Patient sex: M
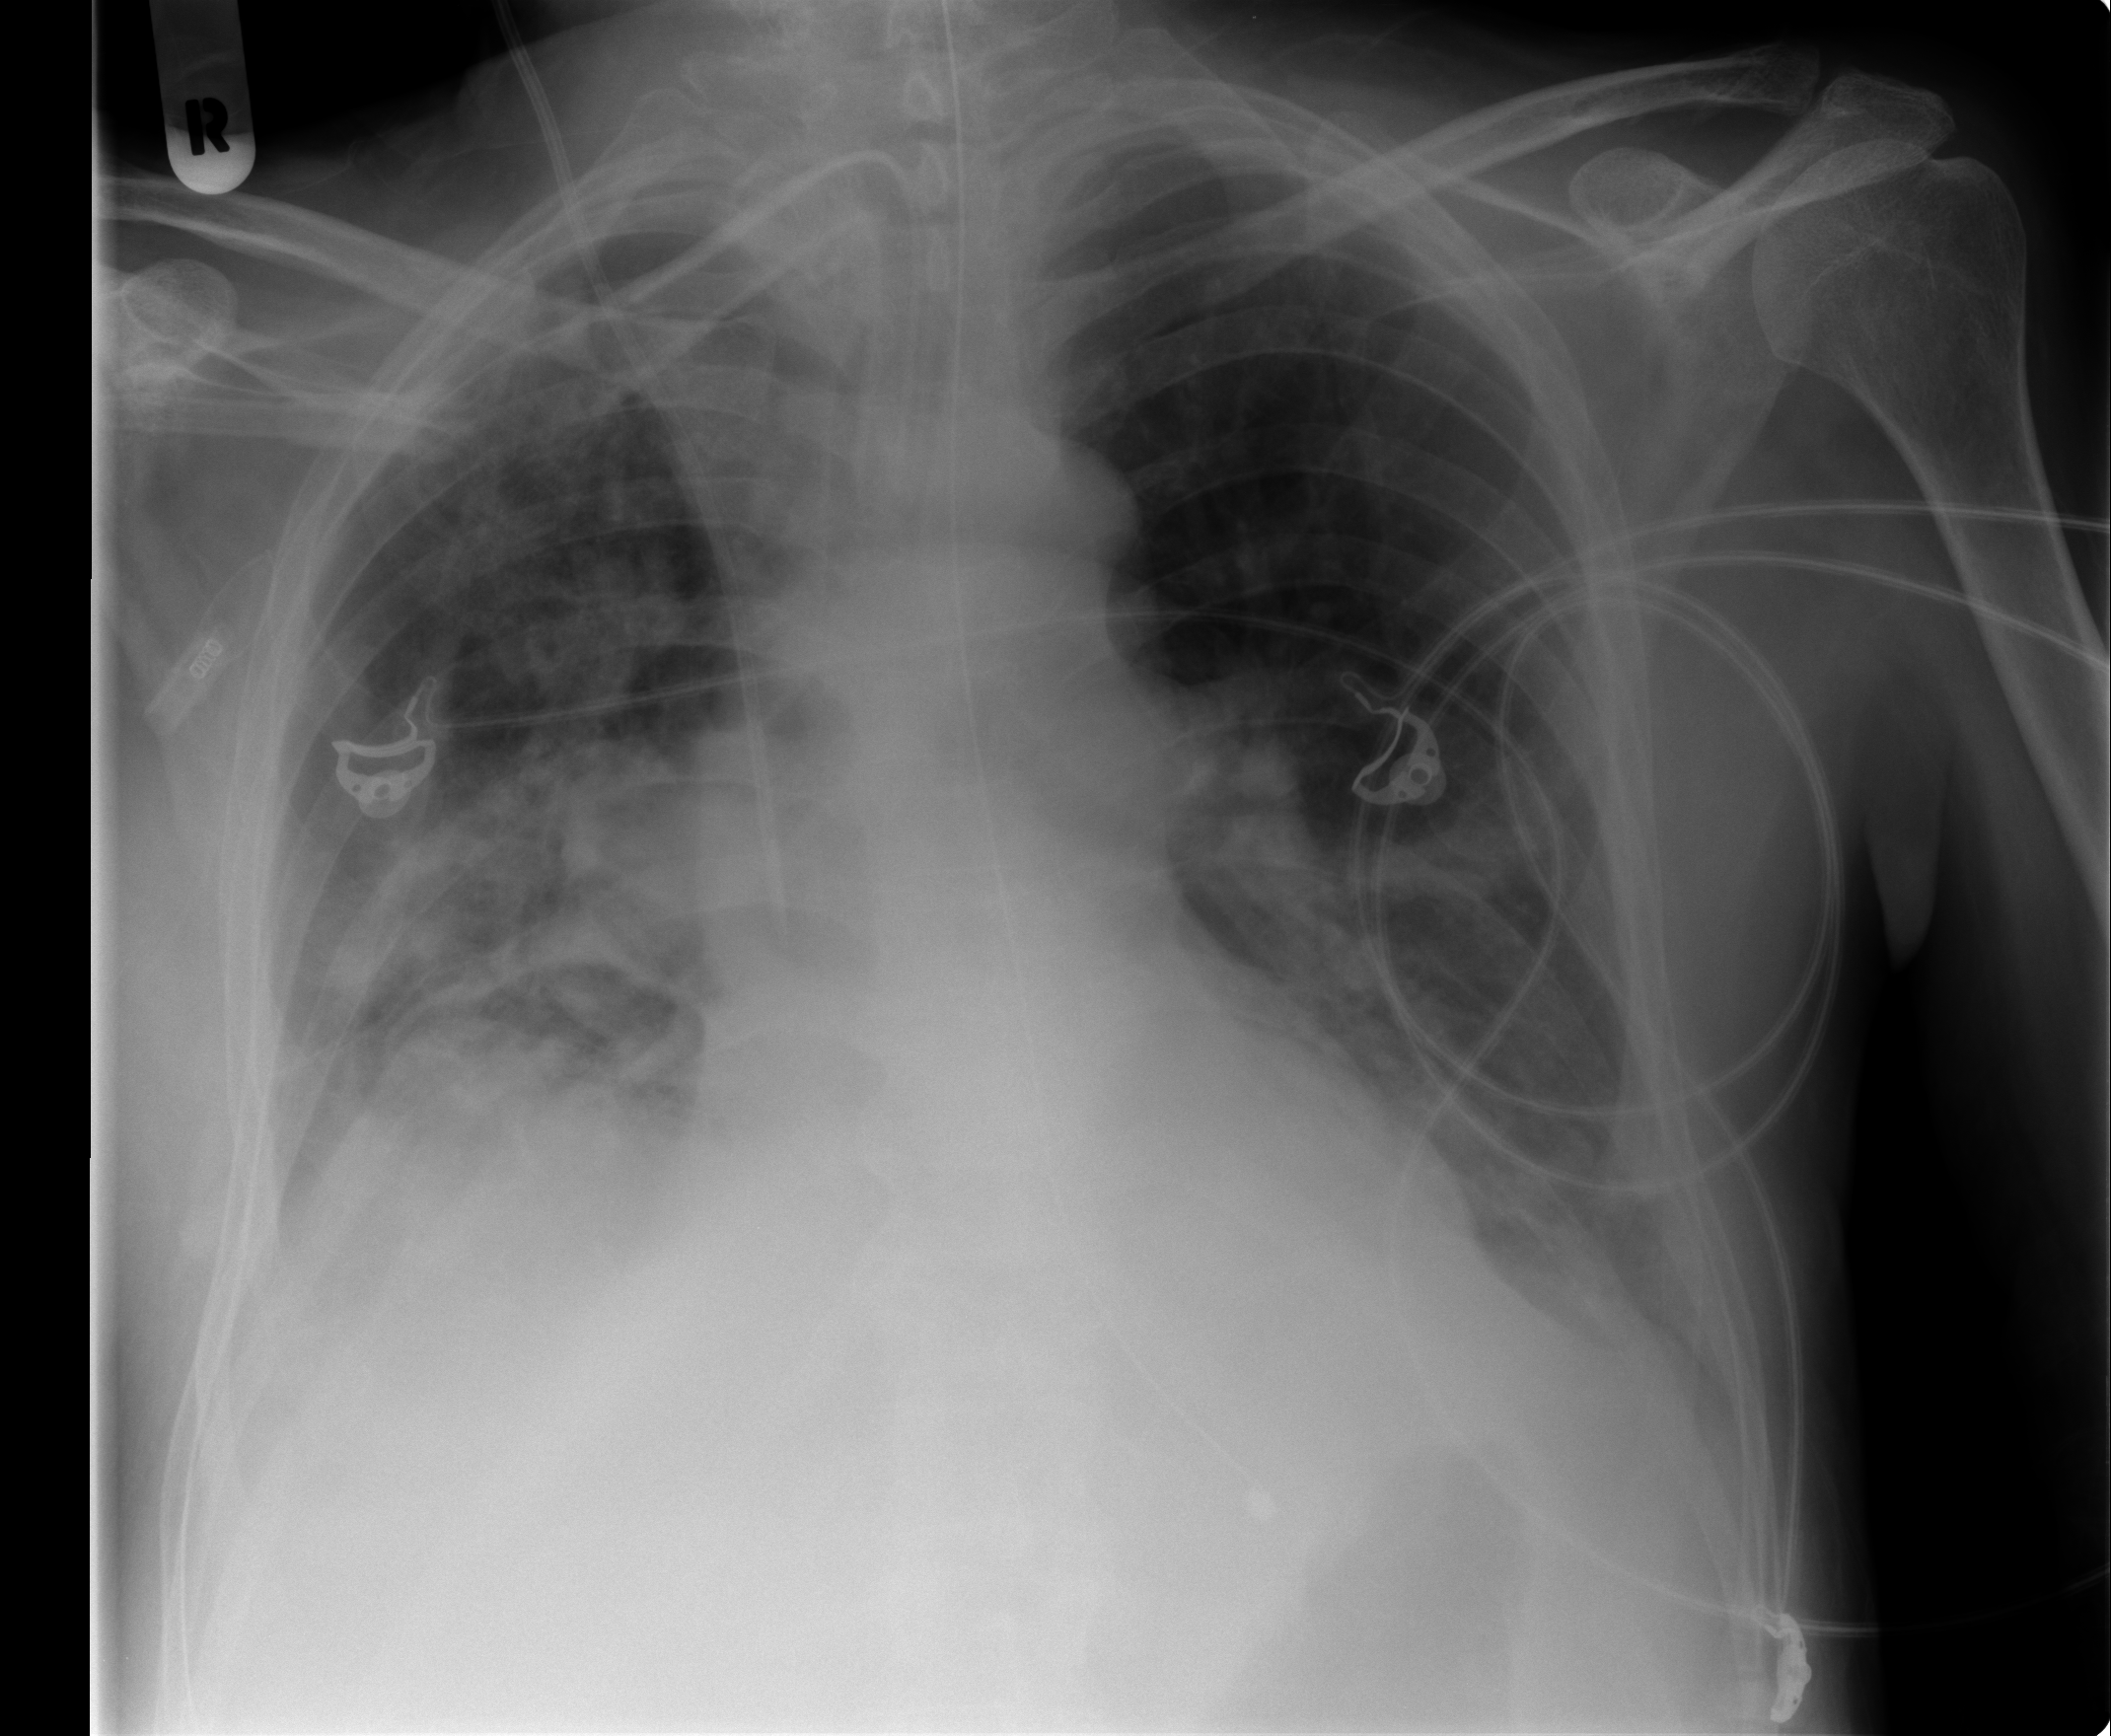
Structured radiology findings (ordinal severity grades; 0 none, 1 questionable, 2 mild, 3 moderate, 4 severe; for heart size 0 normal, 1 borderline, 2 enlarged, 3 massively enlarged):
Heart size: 0
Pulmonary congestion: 0
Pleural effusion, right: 2
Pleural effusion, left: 2
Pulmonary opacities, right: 3
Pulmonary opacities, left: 1
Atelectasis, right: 2
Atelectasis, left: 2